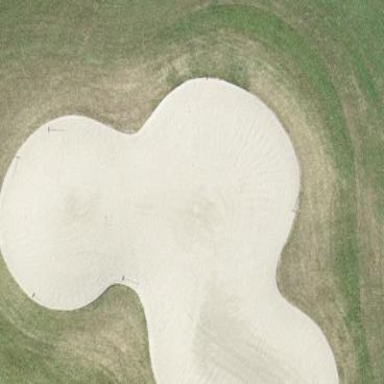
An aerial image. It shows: Bunker on golf course.